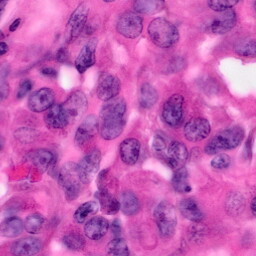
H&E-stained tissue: Pancreatic